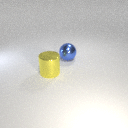
large blue metal sphere behind large yellow metal cylinder